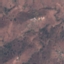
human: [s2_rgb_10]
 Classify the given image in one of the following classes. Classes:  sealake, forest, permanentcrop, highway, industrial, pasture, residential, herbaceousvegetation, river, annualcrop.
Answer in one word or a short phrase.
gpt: HerbaceousVegetation